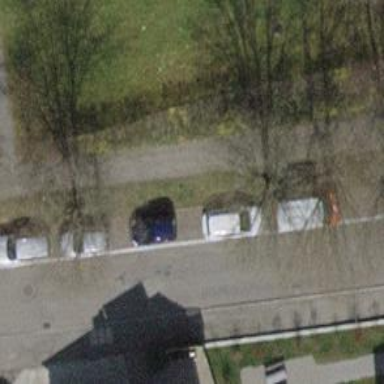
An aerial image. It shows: Sidewalk along the footway.